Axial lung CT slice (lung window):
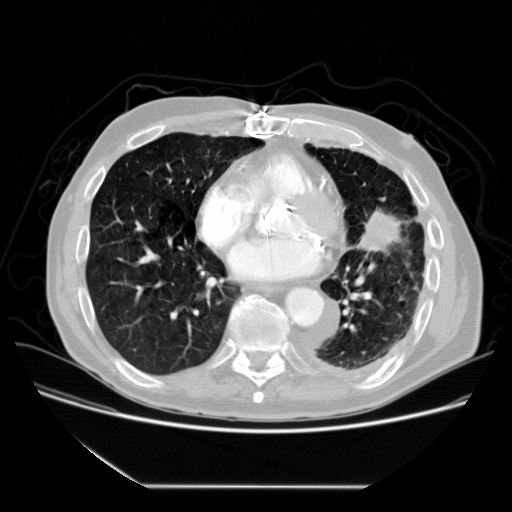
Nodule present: no